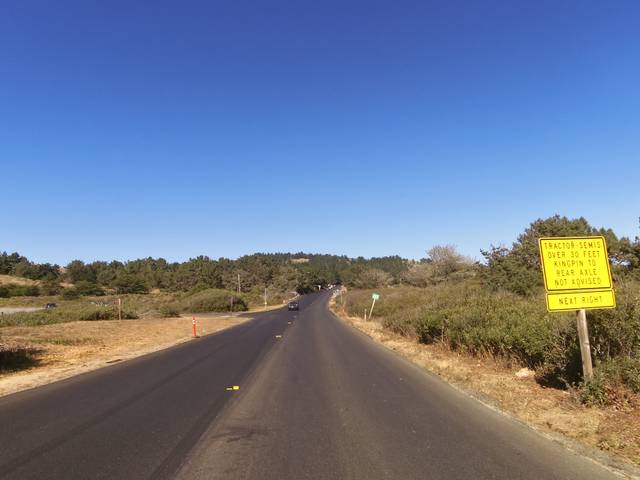
Region: United States
Coordinates: 37.322, -122.401